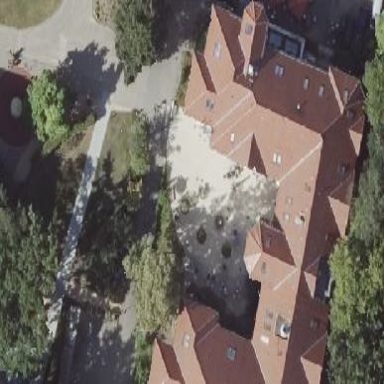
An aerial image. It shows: Nursing home with red roof.